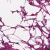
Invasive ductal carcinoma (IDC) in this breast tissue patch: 0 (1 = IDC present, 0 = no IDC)